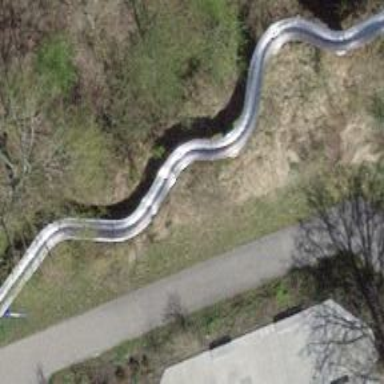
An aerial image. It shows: Water slide attraction.